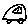
Label: car